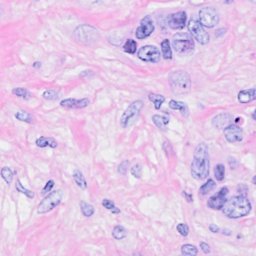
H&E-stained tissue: Breast